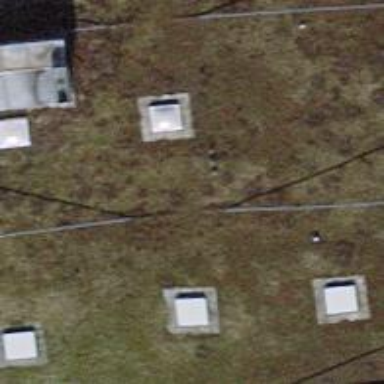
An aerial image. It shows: Toilets.